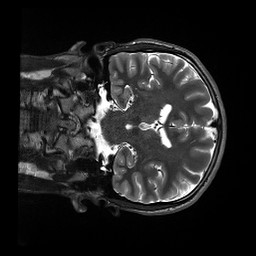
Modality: T2w
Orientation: coronal
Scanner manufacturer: siemens
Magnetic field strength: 3 T
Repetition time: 13.52 s
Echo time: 0.088 s